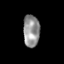
Tissue: skin
Cell type: Epithelial cells
Senescence score: 0.1855
Nuclear area (px): 516
Mean DAPI intensity: 146.758